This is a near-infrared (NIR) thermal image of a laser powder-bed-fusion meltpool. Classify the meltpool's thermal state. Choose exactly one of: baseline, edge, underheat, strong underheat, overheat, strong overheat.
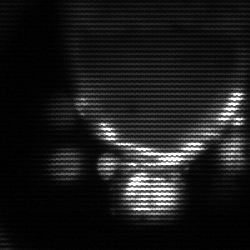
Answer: edge